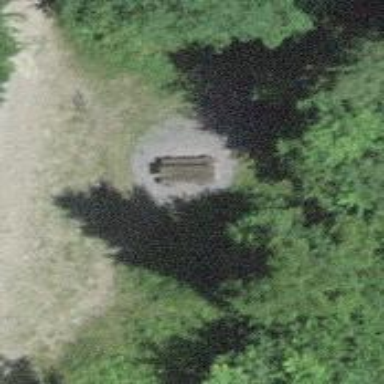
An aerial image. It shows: Picnic table located in leisure land area.